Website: apple
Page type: payment
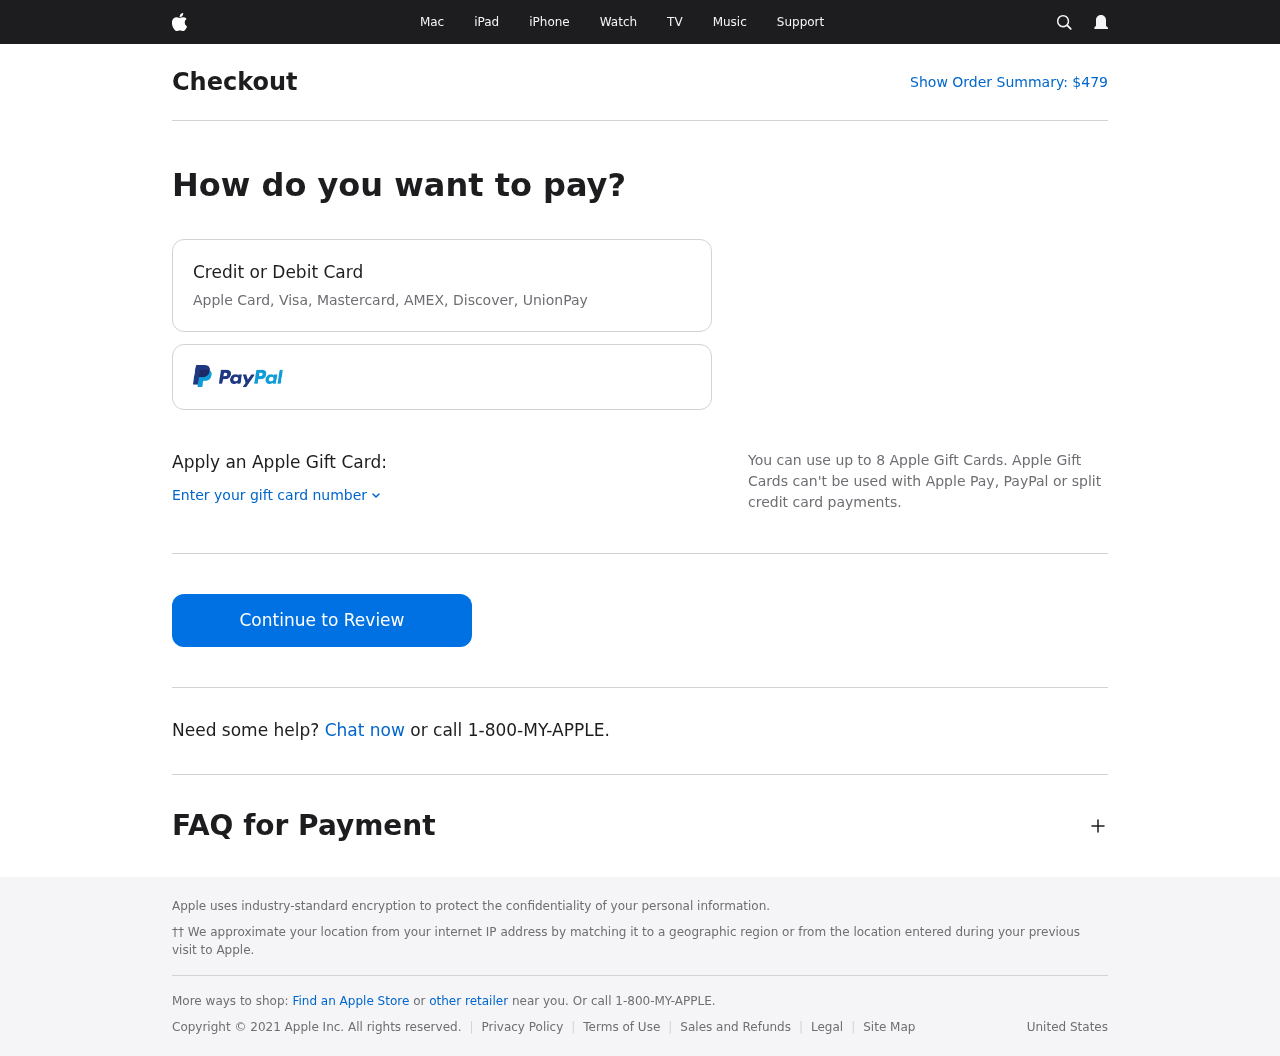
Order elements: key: ORDER_TOTAL
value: $479